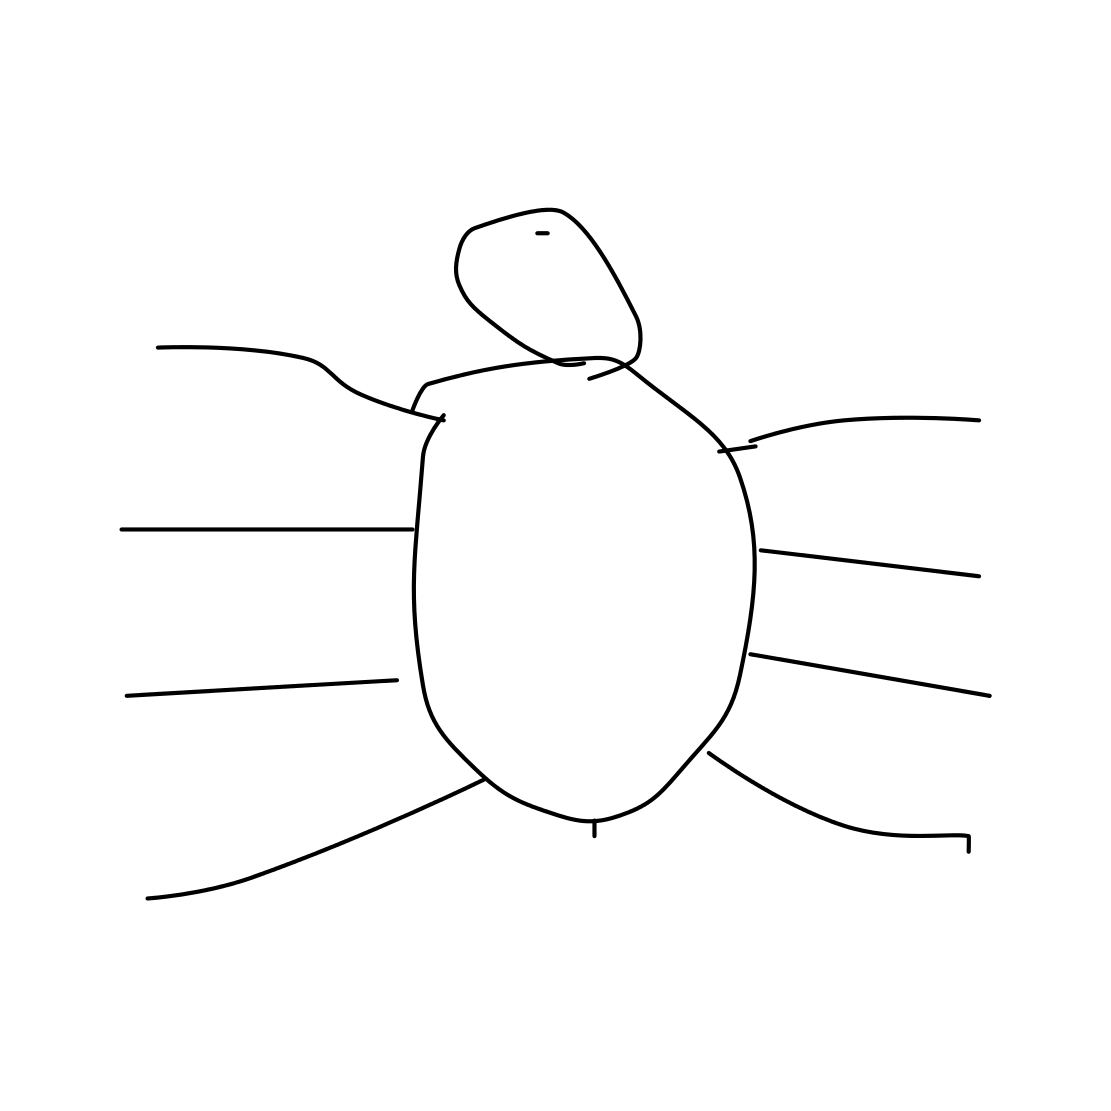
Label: spider